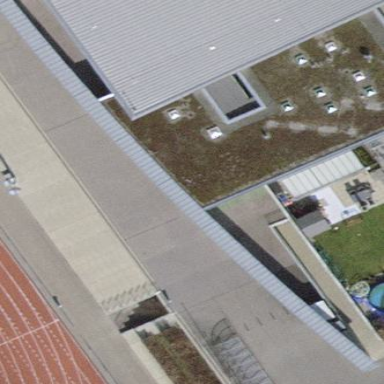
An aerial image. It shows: Flat roof forming part of building.